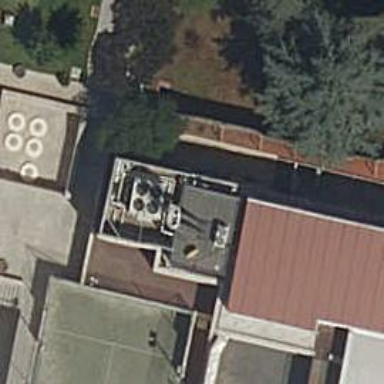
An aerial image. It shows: Antenna.